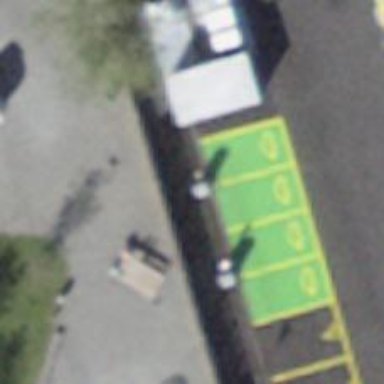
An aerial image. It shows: Charging station.